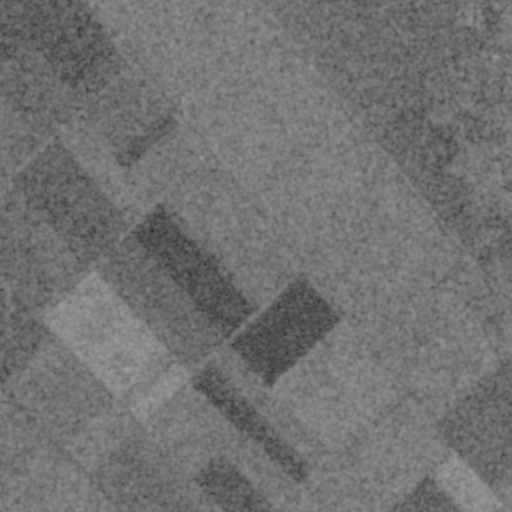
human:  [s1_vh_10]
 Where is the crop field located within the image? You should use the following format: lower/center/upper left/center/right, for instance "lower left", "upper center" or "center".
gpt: The crop field is located in the upper of the image.
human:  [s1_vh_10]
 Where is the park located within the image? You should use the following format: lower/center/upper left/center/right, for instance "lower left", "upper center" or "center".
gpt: The park is located in the upper right of the image.
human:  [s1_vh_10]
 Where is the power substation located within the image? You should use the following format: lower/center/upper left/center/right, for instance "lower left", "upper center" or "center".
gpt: The power substation is located in the upper center of the image.
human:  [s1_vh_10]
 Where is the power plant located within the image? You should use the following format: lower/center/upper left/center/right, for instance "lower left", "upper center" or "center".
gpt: There is no power plant in the image.

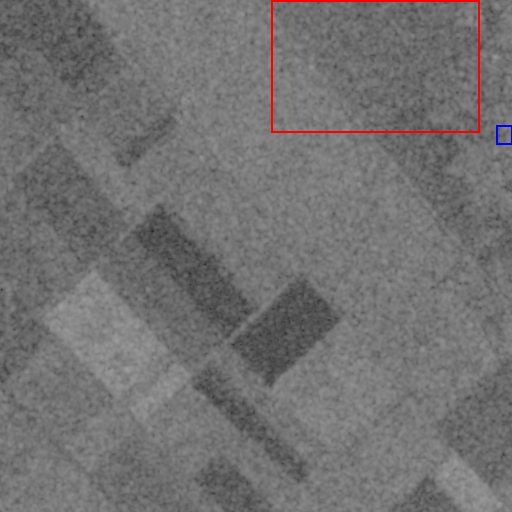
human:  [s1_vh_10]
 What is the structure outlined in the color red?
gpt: The structure outlined in red is a crop field.
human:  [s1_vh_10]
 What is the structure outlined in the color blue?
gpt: The structure outlined in blue is a park.
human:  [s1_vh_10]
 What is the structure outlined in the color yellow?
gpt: There is no yellow outline.